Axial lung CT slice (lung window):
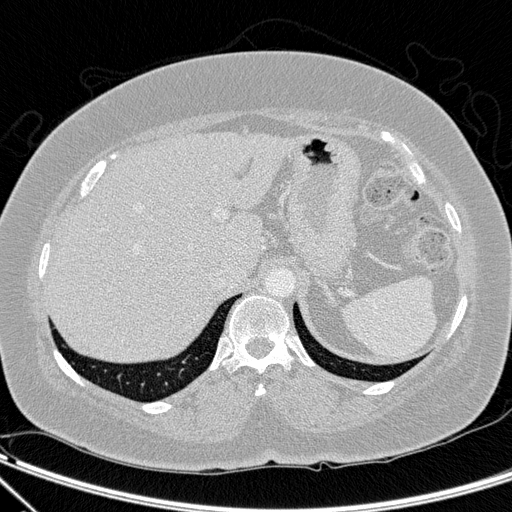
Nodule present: no